Question: I am practicing react right now, doing a sorting visualization app. I am stuck with implementing the sorting function (the idea is to add some delay between iterations to make it possible to see changes in real-time).
There is in my code a class component that contains bubbleSort() method (that calls function* bSort) and render() method (that do changes when this.state.array changes on each function iteration).
It works this way: when I call bubbleSort() array of numbers (which affects rendering) changes only ones.

For example:
- - - -
Here is a part from component class:
'''
bubbleSorting = () => {
for (let i = 0; i < this.state.consequence.length ** 2; i++) {
var arr = bubbleSorting(this.state.consequence).next();
this.setState({ consequence: arr.value });
}
};
'''
Here is below generator function:
'''
export function *bSort (arr: number[]) {
let len = arr.length;
for (let i = 0; i < len; i++) {
for (let j = 0; j < len; j++) {
if (arr[j] > arr[j + 1]) {
let tmp = arr[j];
arr[j] = arr[j + 1];
arr[j + 1] = tmp;
}
yield arr;
}
}
return arr;
};
export default bSort;
'''
How can I refactor this part of code to make it work?
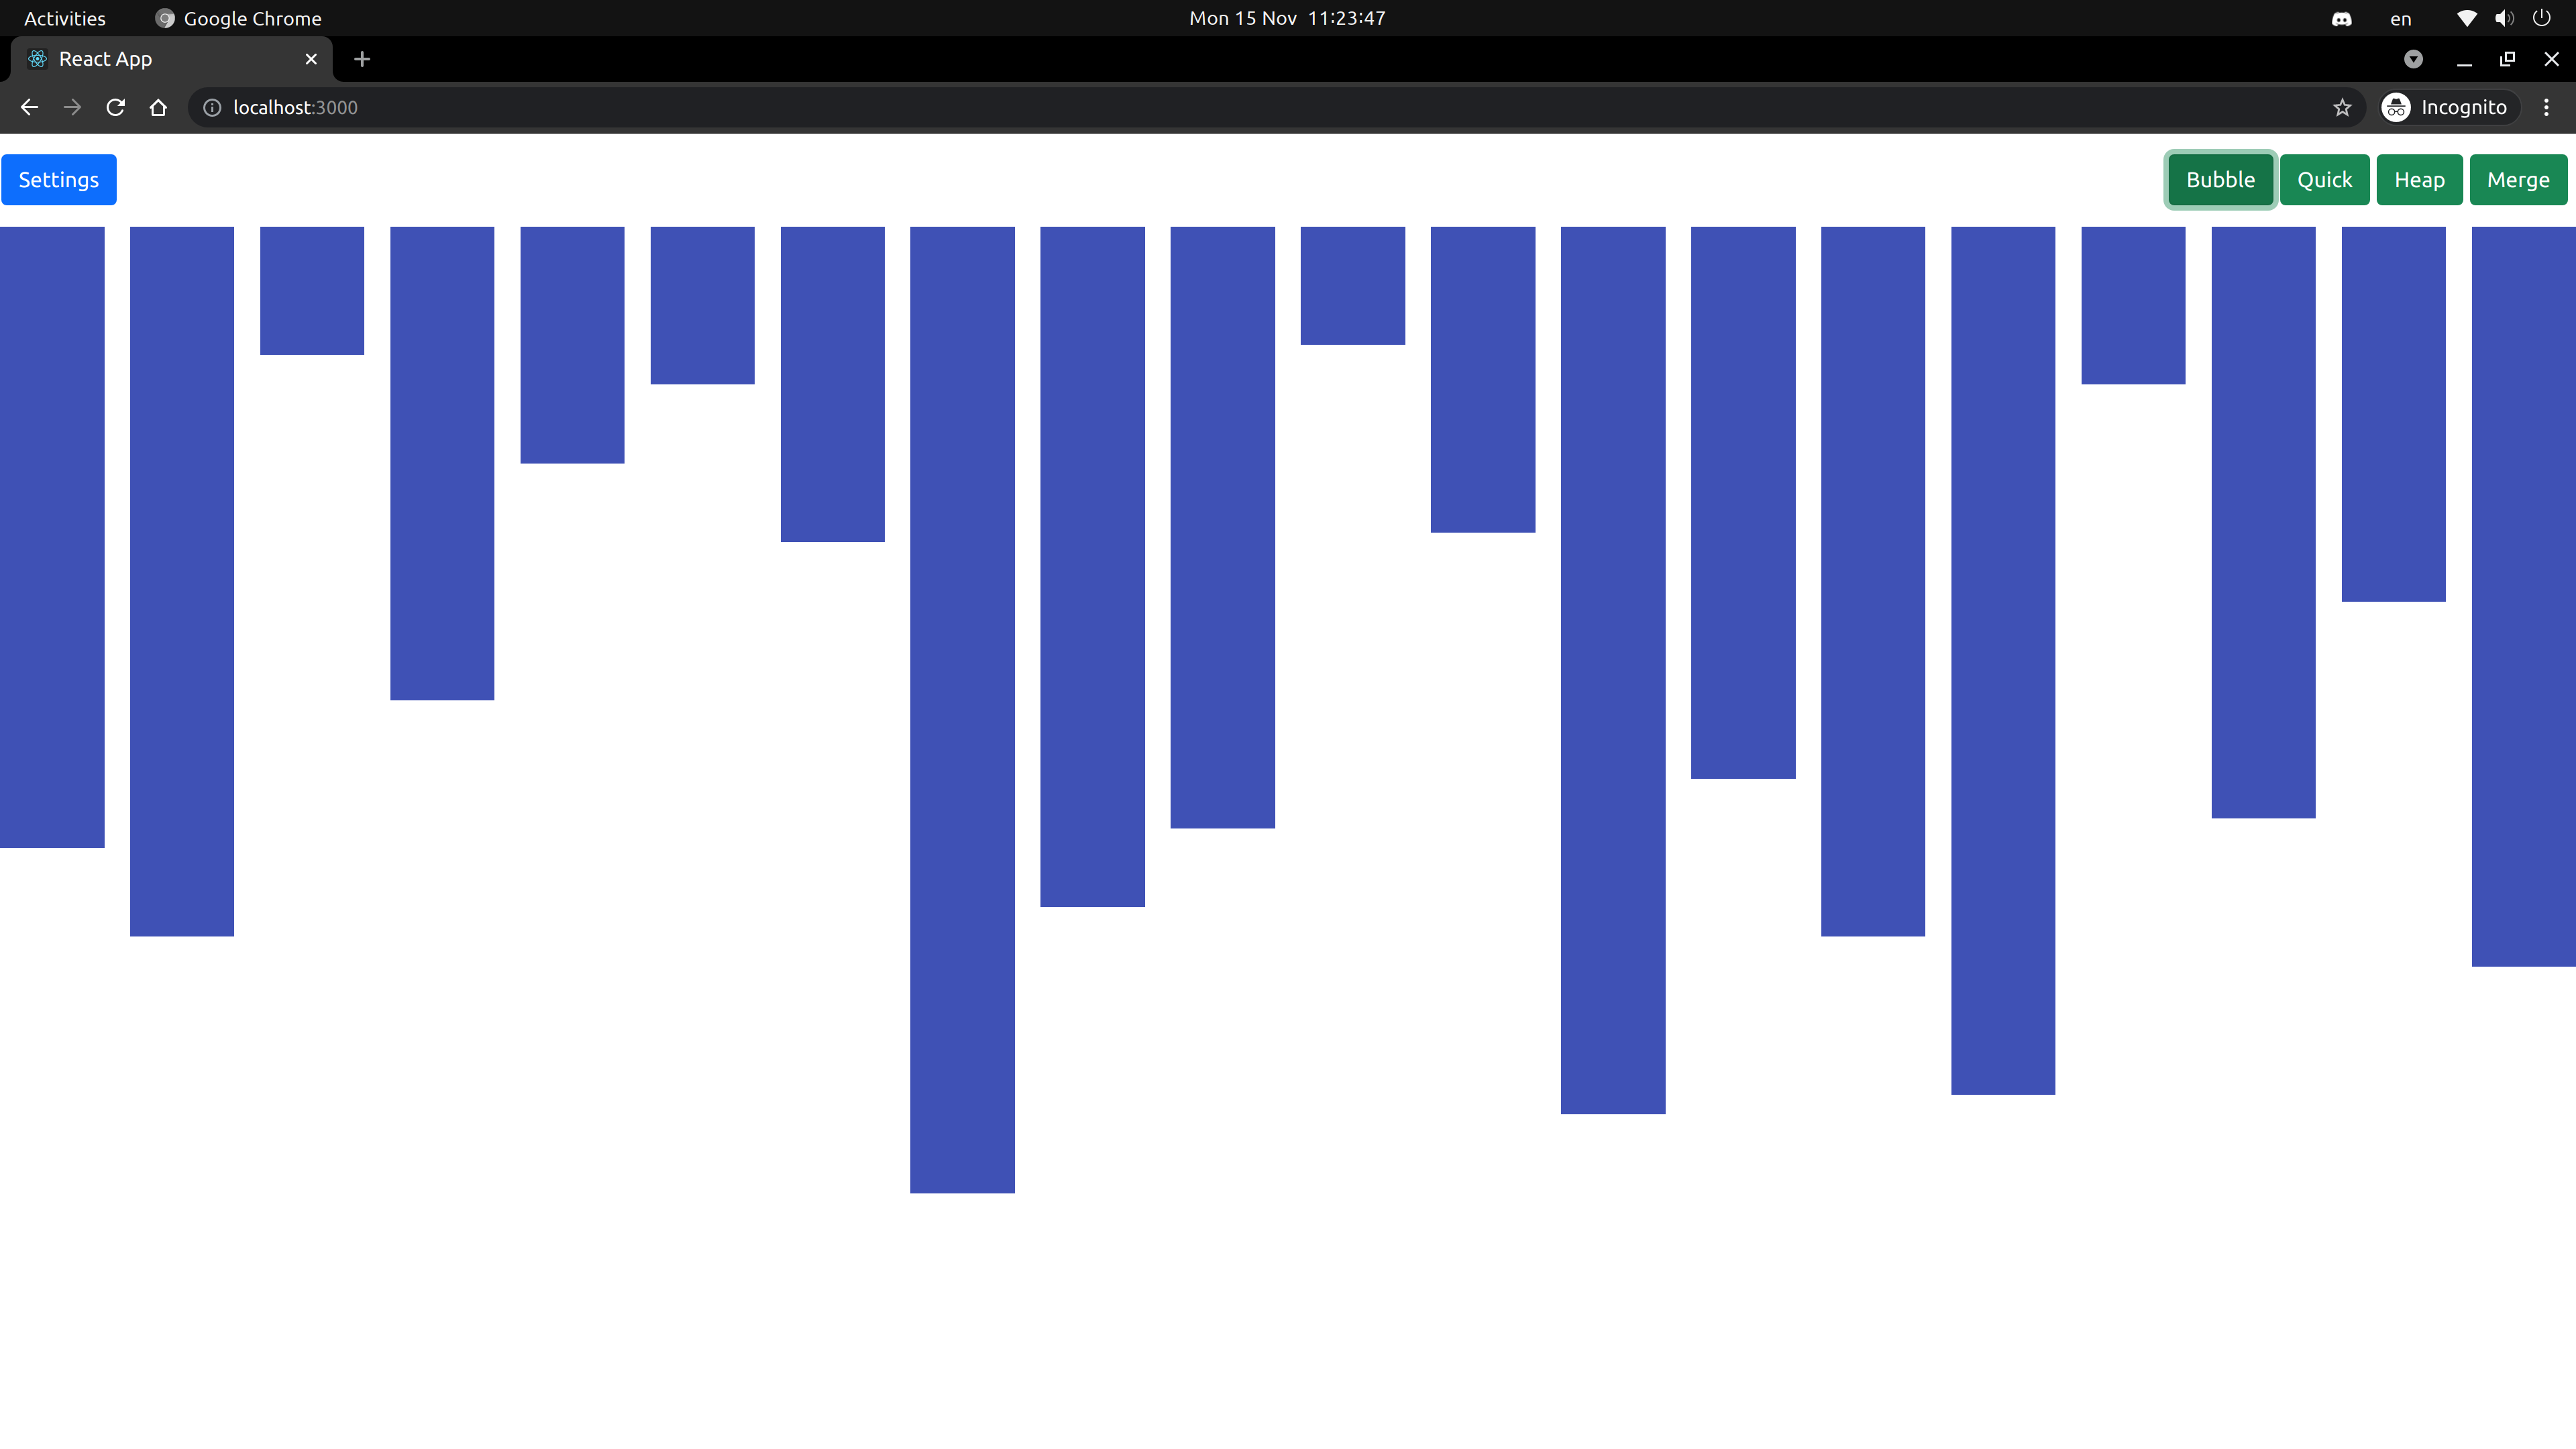
Answer: Well you can use an async / await function with an sleep function
'''
function sleep(ms) {
return new Promise(res => setTimeout(res, ms)
}
'''
Then you add like 100ms to wait till the page updates
'''
bubbleSorting = async () => {
for (let i = 0; i < this.state.consequence.length ** 2; i++) {
var arr = bubbleSorting(this.state.consequence).next();
this.setState({ consequence: arr.value });
await sleep(100)
}
};
'''
You can await for the next animation frame. But this would be a bit too fast i guess.
'''
function nextFrame() {
return new Promise(res => requestAnimationFrame(res))
}
bubbleSorting = async () => {
for (let i = 0; i < this.state.consequence.length ** 2; i++) {
var arr = bubbleSorting(this.state.consequence).next();
this.setState({ consequence: arr.value });
await nextFrame()
}
};
'''
'nextTime' will be called whenever the browser is about to repaint. Thats somewhere around 16ms